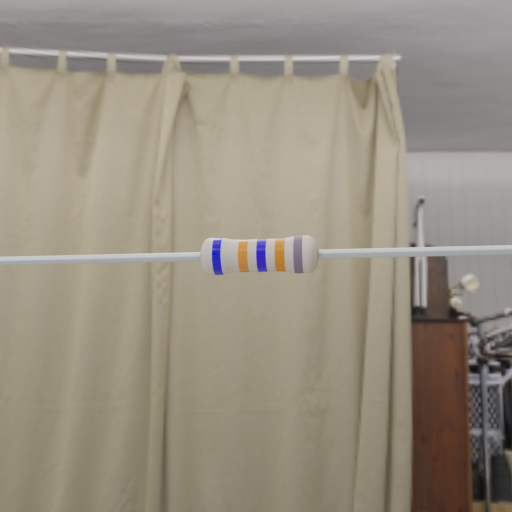
Resistor colour bands (in order): blue, orange, blue, orange, gray